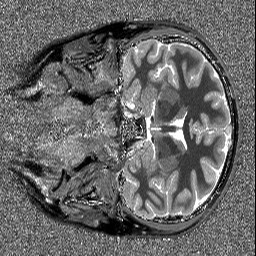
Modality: T1map
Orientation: coronal
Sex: male